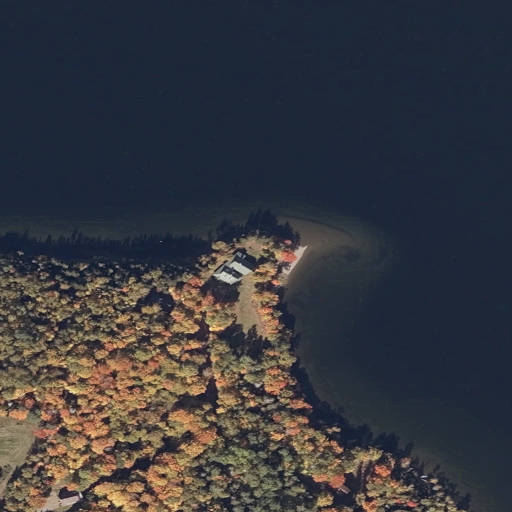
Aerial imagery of cape in Maine named Haines Point containing open water, mixed forest, open development, evergreen forest, low intensity development, deciduous forest, and shrub